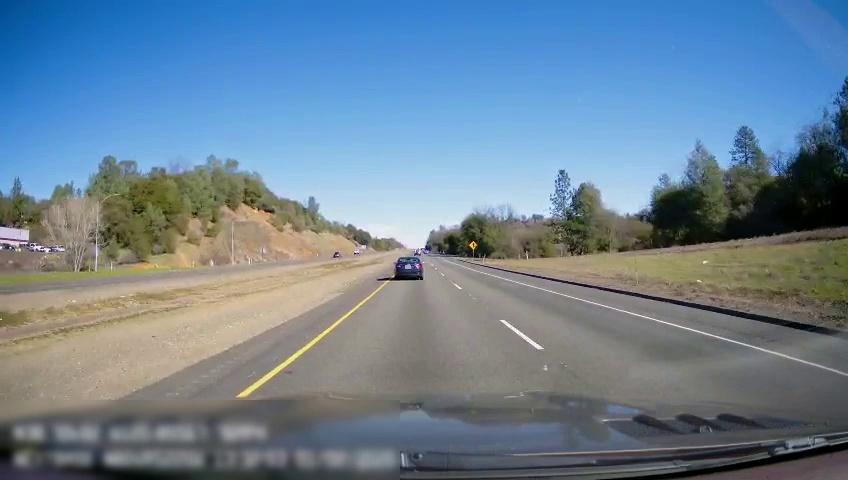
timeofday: Day
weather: Sunny
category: Drivable Space
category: Drivable Space
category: Vehicles | Car
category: Lanes | Current Lane
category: Lanes | Current Lane
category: Lanes | Alternate Lane
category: Traffic | Signs